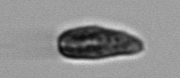
Label: Pseudochattonella_farcimen